Field crop: maize
Growth stage: 1
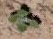
Species: chenopodium